Interaction volume radius: 5 \u00c5
Interaction volume height: 10 \u00c5
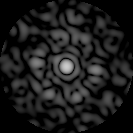
Disorder parameter: 0.7499